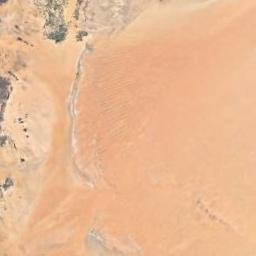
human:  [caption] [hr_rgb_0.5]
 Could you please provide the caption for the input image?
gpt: The yellow desert covers the brown bare land .

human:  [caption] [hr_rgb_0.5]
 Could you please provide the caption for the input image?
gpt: The yellow desert is next to the bare land .

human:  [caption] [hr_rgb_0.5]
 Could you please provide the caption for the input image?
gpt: The desert has orange sand and some mountains beside .

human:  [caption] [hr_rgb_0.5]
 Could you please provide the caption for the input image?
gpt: There are some bare rocks in this desert .

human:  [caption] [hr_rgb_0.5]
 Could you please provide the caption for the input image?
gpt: A yellow desert covered with sand and some bare land .